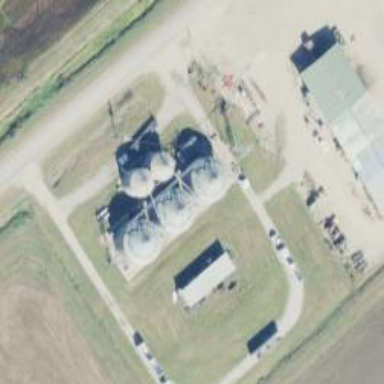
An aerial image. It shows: Silo.